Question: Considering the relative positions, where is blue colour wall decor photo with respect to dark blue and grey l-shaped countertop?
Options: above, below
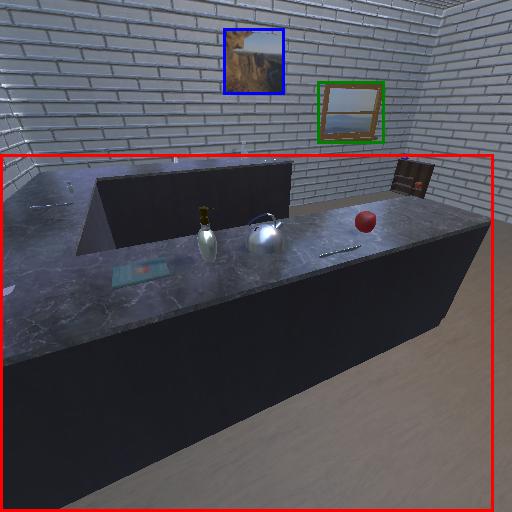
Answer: above